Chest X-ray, PA view. Patient: 56 years old, sex F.
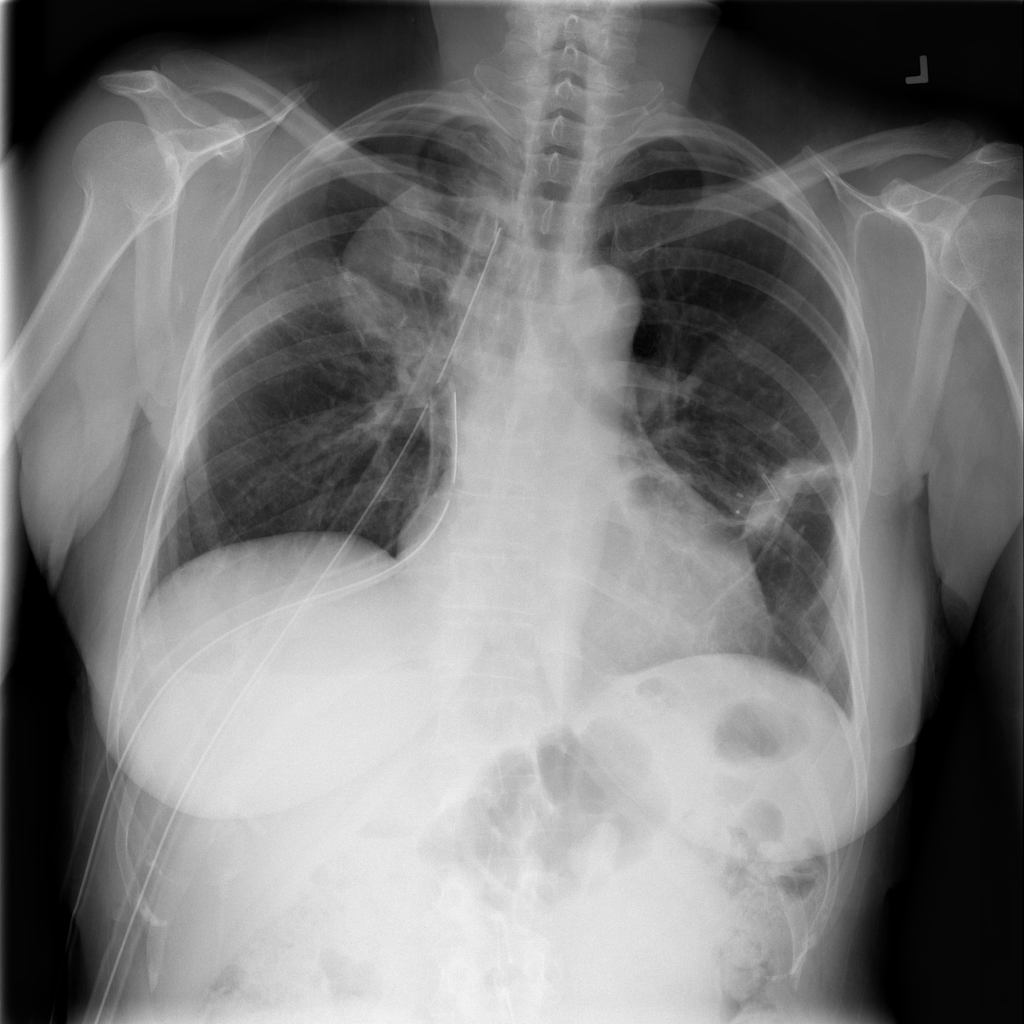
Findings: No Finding